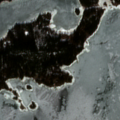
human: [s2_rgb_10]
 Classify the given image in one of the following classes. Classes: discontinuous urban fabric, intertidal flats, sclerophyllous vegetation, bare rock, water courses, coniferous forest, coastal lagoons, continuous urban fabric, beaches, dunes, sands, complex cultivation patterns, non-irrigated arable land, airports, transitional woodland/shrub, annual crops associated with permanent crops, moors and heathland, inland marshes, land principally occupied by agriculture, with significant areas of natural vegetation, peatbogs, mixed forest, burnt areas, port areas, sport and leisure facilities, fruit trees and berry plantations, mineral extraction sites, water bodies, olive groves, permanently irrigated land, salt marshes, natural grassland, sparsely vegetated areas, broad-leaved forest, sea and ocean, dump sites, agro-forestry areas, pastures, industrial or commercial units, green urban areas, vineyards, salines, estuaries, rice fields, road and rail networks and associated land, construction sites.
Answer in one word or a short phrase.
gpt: coniferous forest, mixed forest, sea and ocean